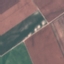
Label: AnnualCrop